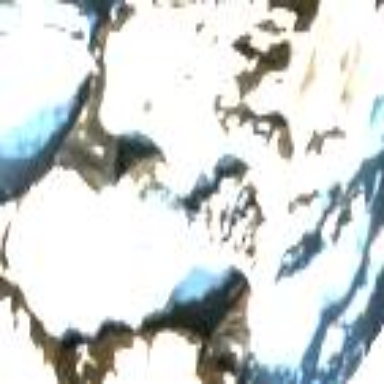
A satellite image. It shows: Majestic glacier in the distance.